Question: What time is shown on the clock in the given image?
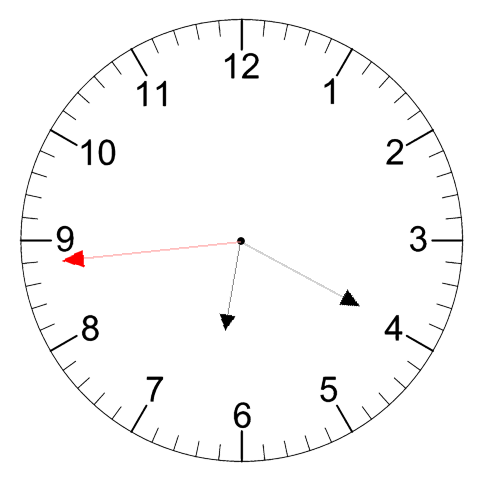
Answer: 06:19:44